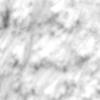
Label: no_change